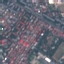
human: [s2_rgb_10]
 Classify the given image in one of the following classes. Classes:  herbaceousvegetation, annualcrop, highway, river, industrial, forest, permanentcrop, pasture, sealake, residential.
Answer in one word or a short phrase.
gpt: Residential